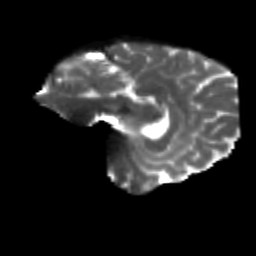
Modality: T2w
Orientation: sagittal
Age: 50
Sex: female
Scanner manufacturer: siemens
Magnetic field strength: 3 T
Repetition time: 4.71 s
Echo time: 0.0906 s